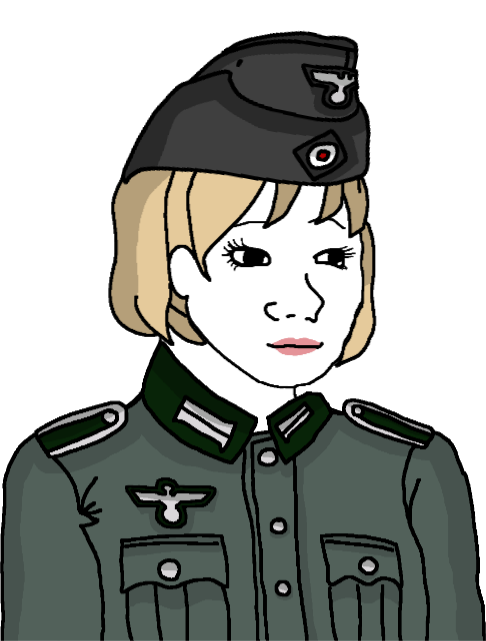
Label: 5_Trad_Wife